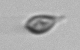
Label: Cryptophyta